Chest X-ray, PA view. Patient: 32 years old, sex F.
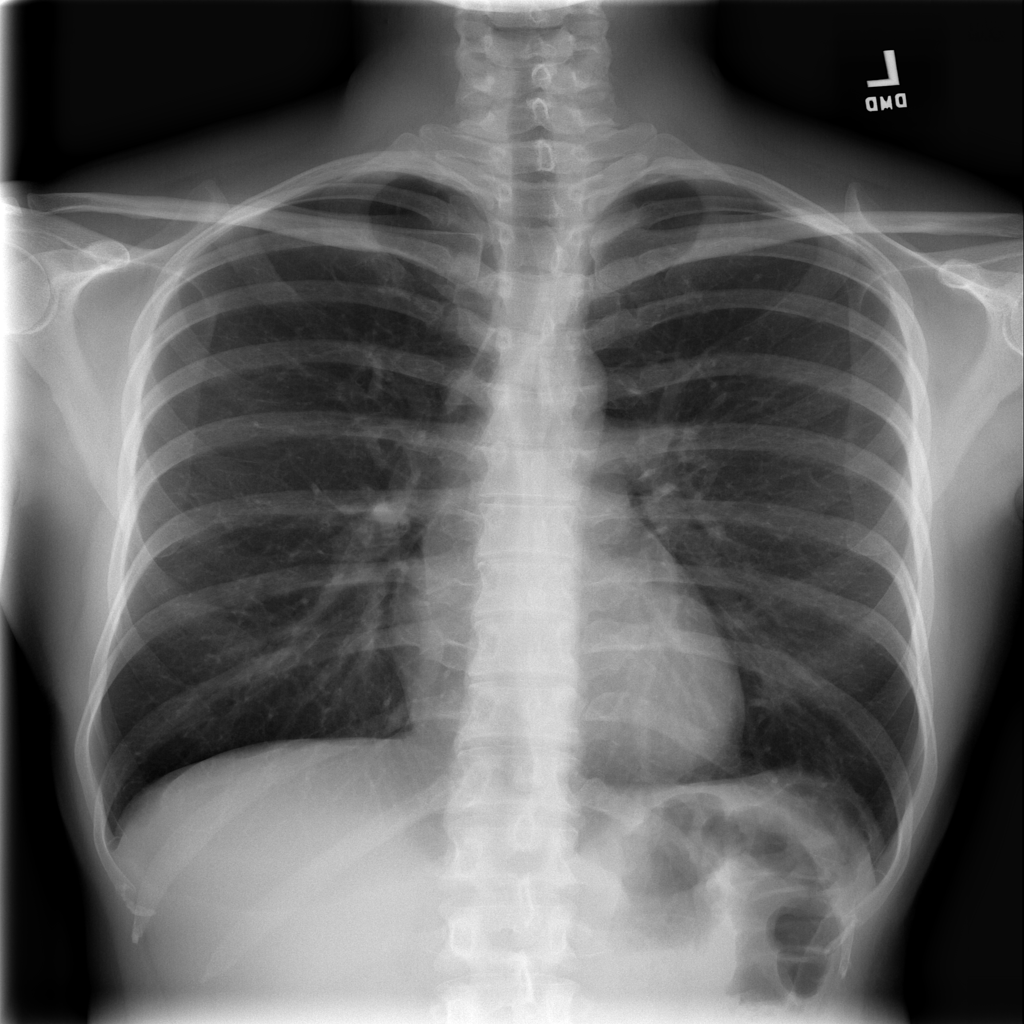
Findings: No Finding